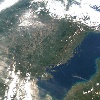
Label: land